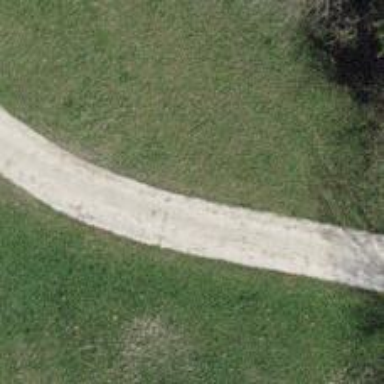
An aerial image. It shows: Concrete track with grade 1 standard.